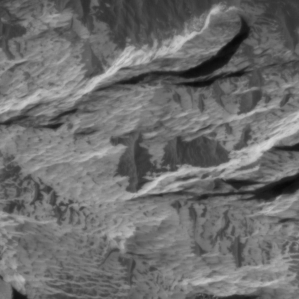
Label: non_frost